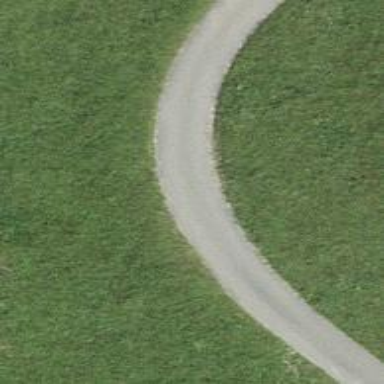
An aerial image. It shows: Well-maintained track road with grade 1 tracktype.